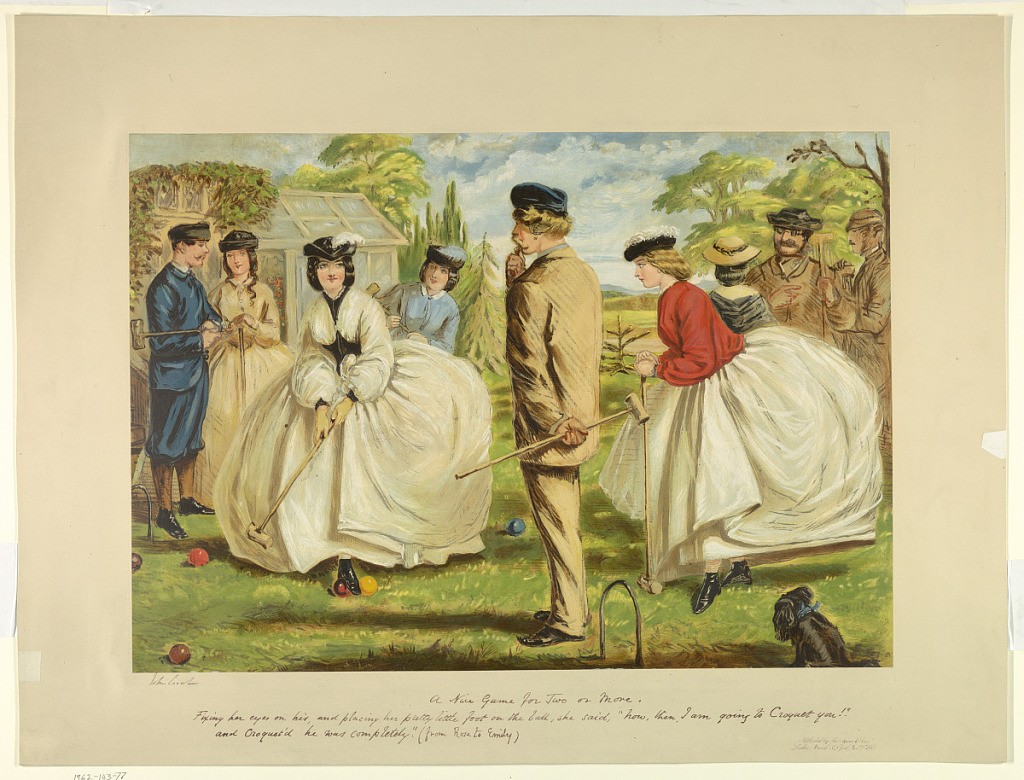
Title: A Nice Game for Two or More (Proof)
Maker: John Leech, English, 1817 - 1864
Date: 1865
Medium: Chromolithograph on paper, mounted on heavy paper
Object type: Chromolithograph
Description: Ten people in a garden playing croquet. One woman with her foot on a ball, about to hit it, left. Title and commentary, artist's and publisher's names and date below.